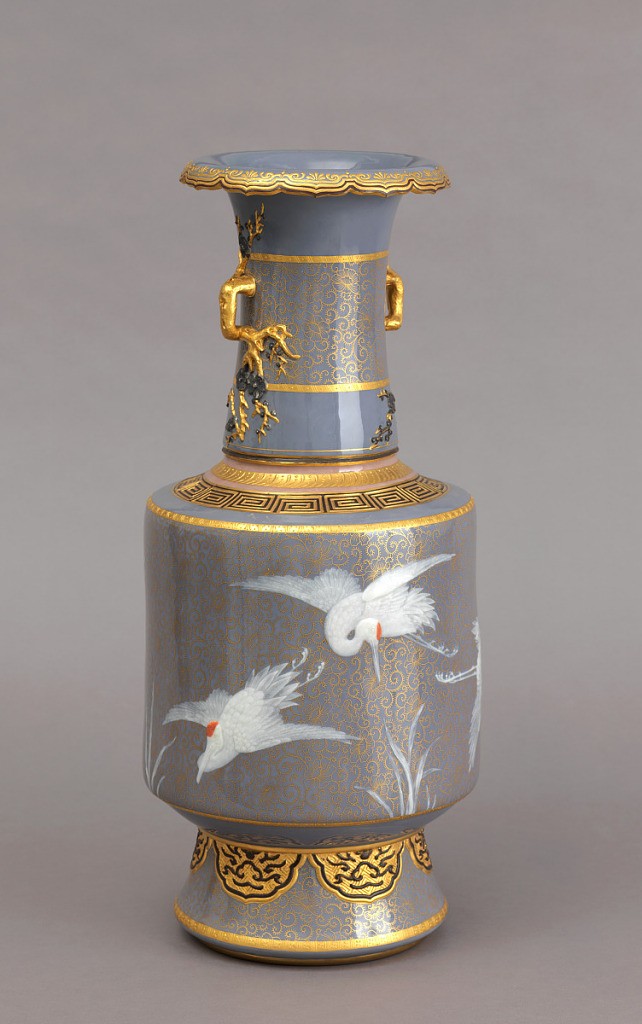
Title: Vase (One of a Pair)
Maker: Minton Ceramics Manufactory, English, established 1796
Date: ca.1870–1875
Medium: porcelain (possibly bone china), vitreous enamel, gold
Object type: vase
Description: Cylindrical shape with long neck, flaring mouth and flaring cylindrical foot; two applied, gilt handles on neck, modelled as prunus branches; grey ground decorated with flying cranes in low relief in white slip, and with gilt oriental and arabesque designs with some touches of black.